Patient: sex M, age 21
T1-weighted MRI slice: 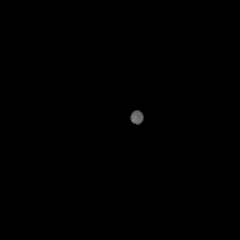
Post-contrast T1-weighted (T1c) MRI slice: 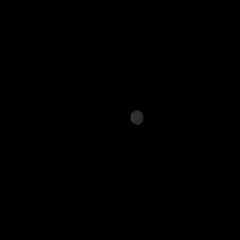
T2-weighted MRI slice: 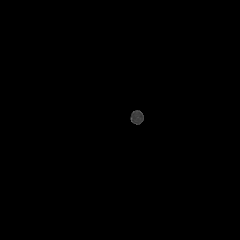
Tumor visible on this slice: no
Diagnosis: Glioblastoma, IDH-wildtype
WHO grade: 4